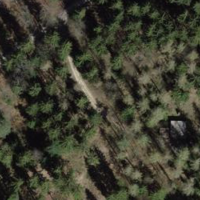
EUNIS habitat code: 44
Species observed at this site:
Lonicera acuminata